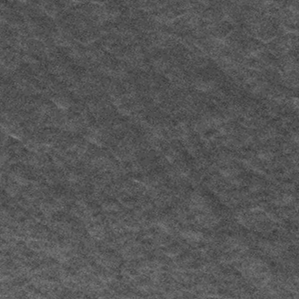
Label: frost